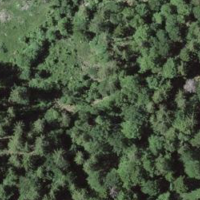
EUNIS habitat code: 41
Species observed at this site:
Clinopodium vulgare